Question: i have a problem in my search bar in my javascript because i have a 2k+ names stored in my table called tb_applicants....if i type f or something it will give me a very long list of names started with the letter i type...i want to do is put a scroll bar on it so that it wont be long just like a combobox.

current code:
'''
<form>
<input type="text" name="search" id="query"/>
</form>
<script type="text/javascript">
$(document).ready(function(){
$("#query").autocomplete({
source : 'search.php',
select : function(event,ui){
$("#query").html(ui.item.value);
}
});
});
</script>
'''
search.php code:
'''
<?php
$q = $_GET['term'];
mysql_connect("localhost","root","");
mysql_select_db("klayton");
$query = mysql_query("SELECT name
FROM tb_applicants
WHERE name LIKE '$q%' LIMIT 5");
$data = array();
while($row = mysql_fetch_array($query)){
$data[]=array('value'=>$row['name']);
}
echo json_encode($data);
?>
'''
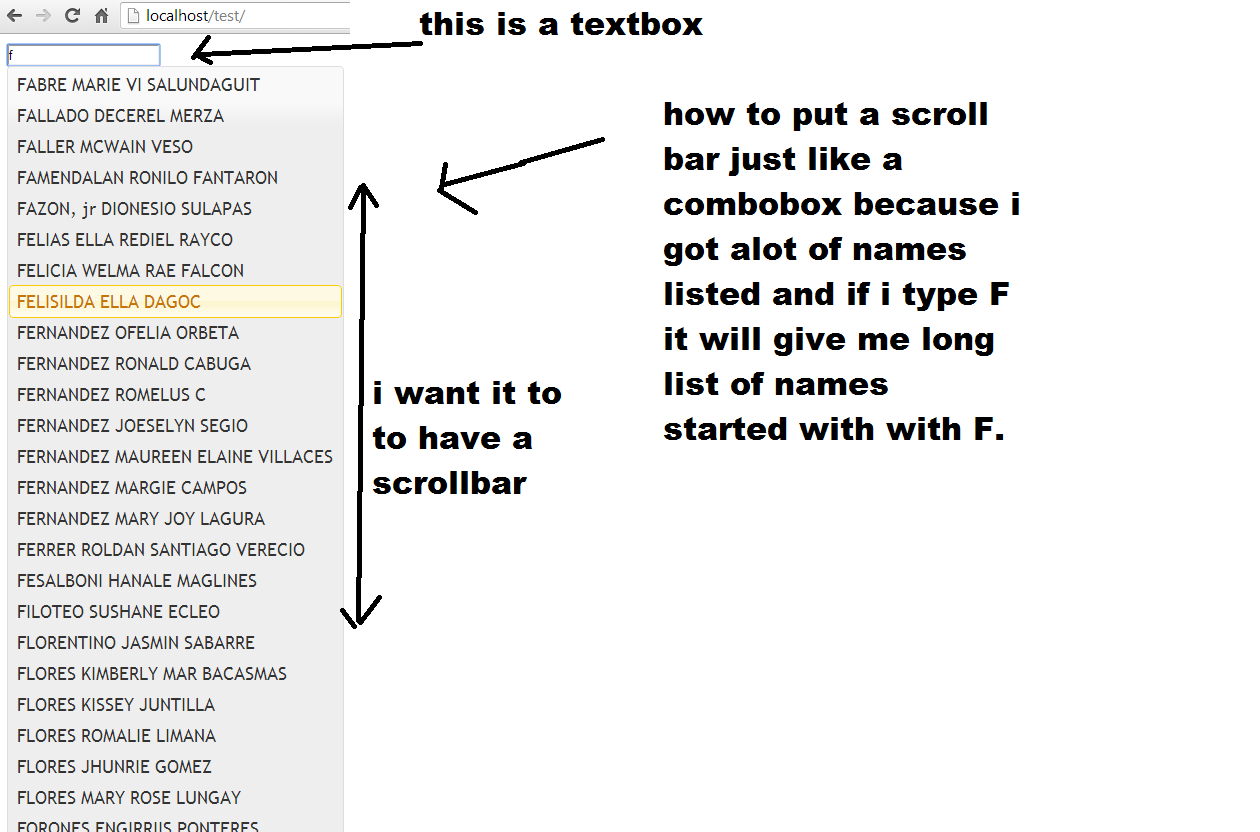
Answer: If you are using the jqueryUI plugin you just have to set the max-height CSS property as explained at:
<URL>